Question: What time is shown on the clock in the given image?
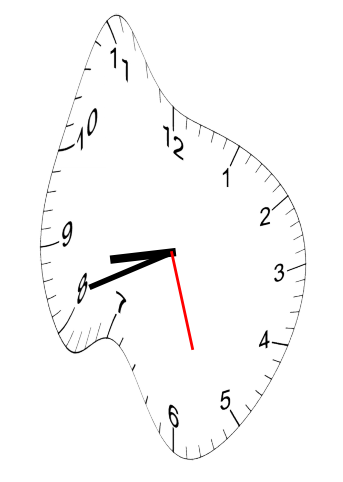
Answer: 08:41:27